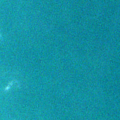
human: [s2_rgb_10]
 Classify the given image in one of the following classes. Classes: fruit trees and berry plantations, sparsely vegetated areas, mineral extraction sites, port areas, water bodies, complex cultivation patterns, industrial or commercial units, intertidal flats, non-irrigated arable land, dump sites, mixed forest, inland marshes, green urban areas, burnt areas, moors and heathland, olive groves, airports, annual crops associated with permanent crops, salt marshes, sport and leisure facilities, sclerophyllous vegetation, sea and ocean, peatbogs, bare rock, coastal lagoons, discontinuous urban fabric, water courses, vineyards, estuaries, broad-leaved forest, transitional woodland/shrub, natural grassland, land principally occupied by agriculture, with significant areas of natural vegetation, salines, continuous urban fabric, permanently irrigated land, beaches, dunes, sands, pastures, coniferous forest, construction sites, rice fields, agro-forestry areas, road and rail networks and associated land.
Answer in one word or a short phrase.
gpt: sea and ocean